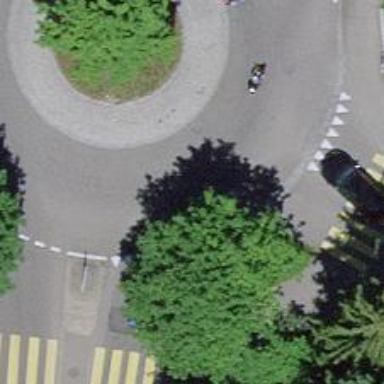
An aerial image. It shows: Secondary road with asphalt surface leading to roundabout.